Field crop: tomato
Growth stage: 2
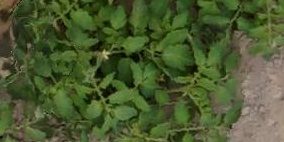
Species: tomato